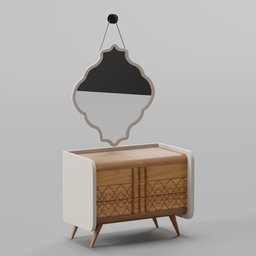
Label: furniture